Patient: sex M, age 58
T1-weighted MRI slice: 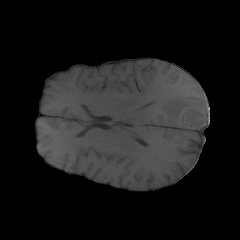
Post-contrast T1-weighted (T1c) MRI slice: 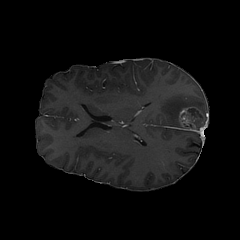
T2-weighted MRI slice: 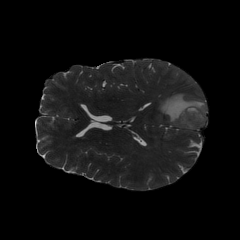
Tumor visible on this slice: yes
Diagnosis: Glioblastoma, IDH-wildtype
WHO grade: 4